Question: After downloading the EF6 by nuget and try to run my project, it returns the following error:
> No Entity Framework provider found for the ADO.NET provider with invariant name 'System.Data.SqlClient'. Make sure the provider is registered in the 'entityFramework' section of the application config file. See <URL> for more information.

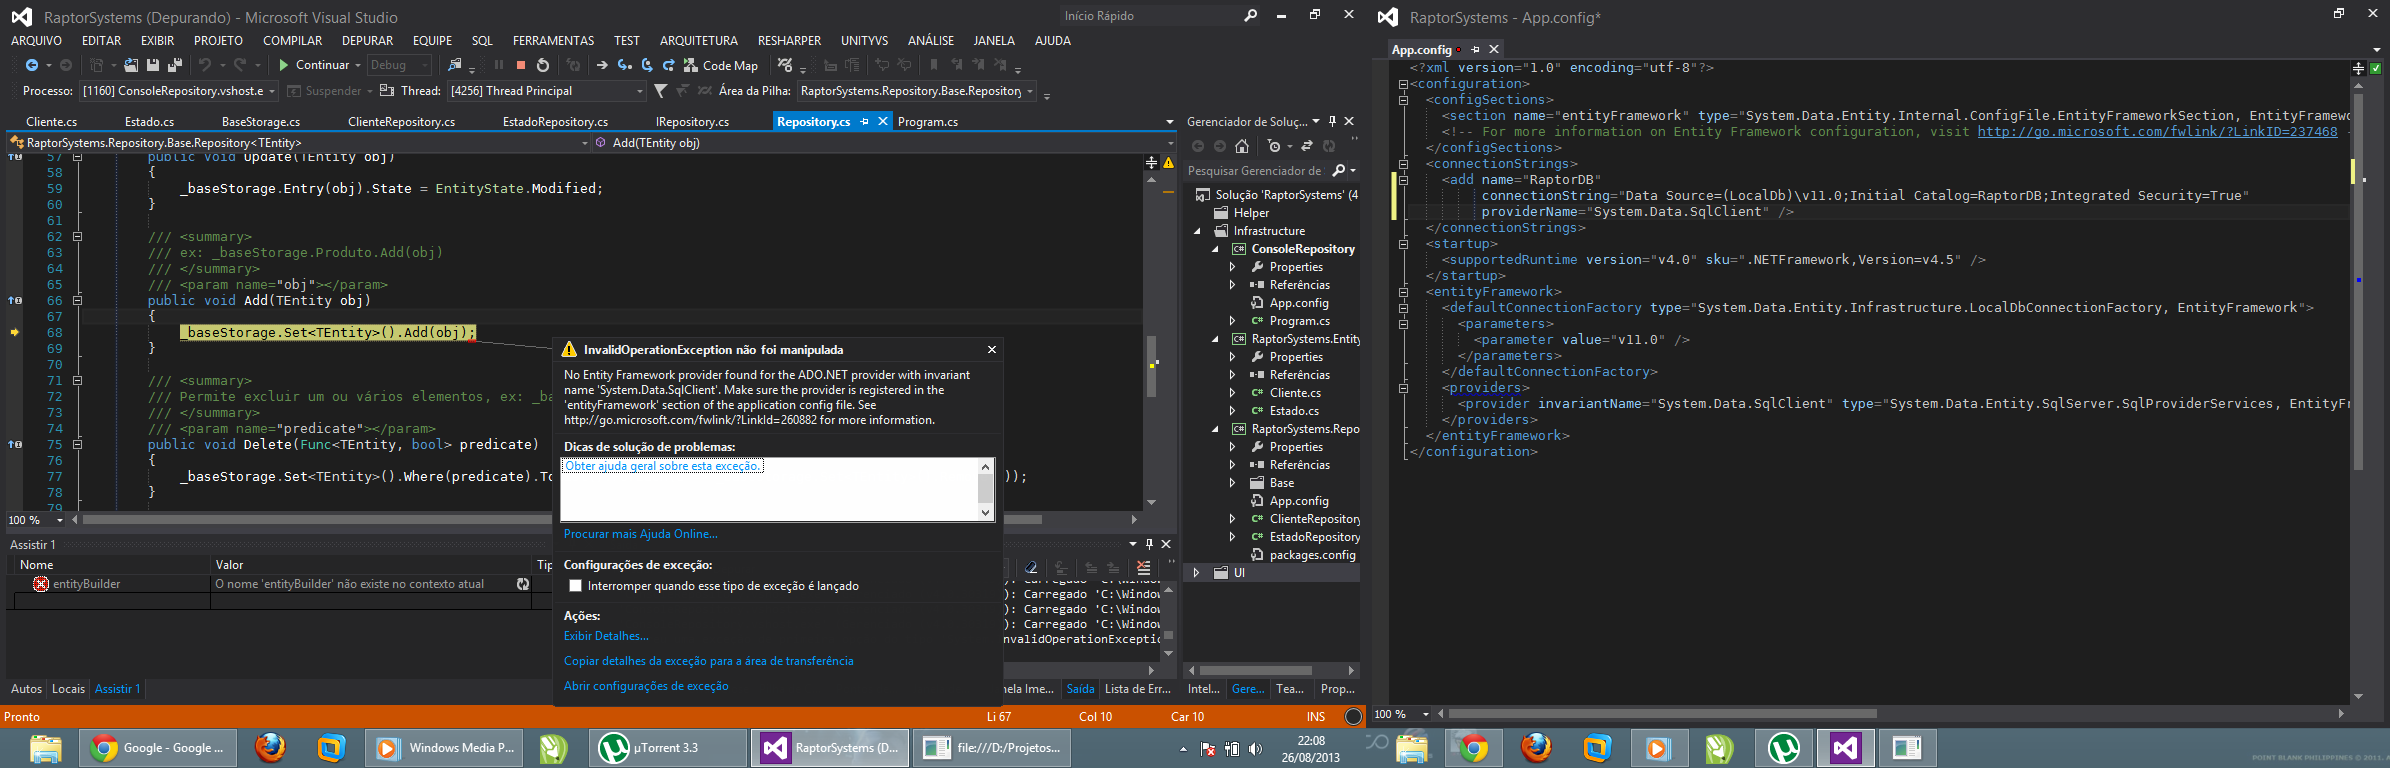
Answer: I just got into the same problem and it looks like EntityFramework although installed from NuGet Package Manager was not correctly installed in the project.
I managed to fix it by running the following command on <URL>:
'''
PM> Install-Package EntityFramework
'''